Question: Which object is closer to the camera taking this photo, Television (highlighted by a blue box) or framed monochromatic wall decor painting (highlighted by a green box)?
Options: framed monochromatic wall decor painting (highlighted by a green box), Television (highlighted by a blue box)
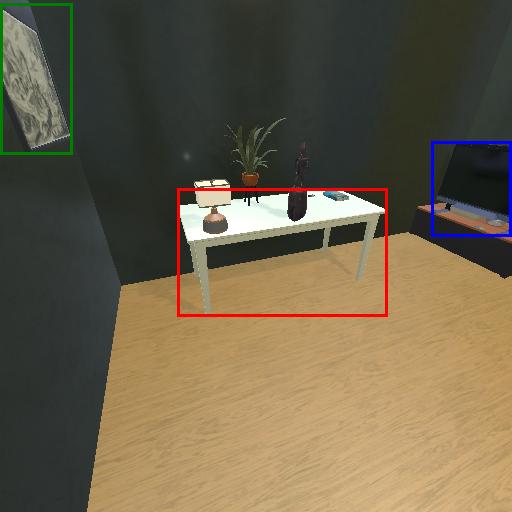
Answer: framed monochromatic wall decor painting (highlighted by a green box)